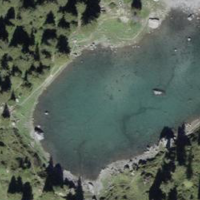
EUNIS habitat code: 23
Species observed at this site:
Vaccinium myrtillus
Ichthyosaura alpestris